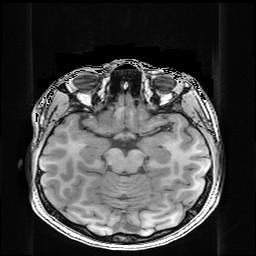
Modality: T1w
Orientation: coronal
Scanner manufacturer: ge
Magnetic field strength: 3 T
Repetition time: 0.009184 s
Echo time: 0.00368 s